Question: I am trying to install Pentaho communitty edition on 'centos 6'
From here
<URL>
Now in the installtion mnaual they say this
<URL>
'''
Linux:
./install.sh
'''
But there is no install.sh file in data-integration folder

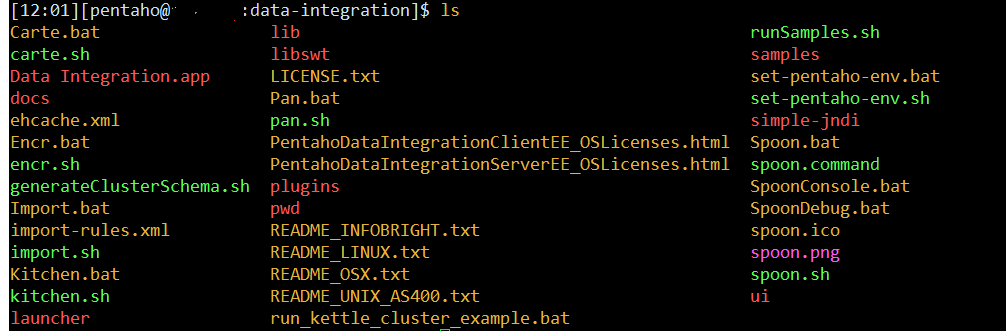
Answer: you downloaded pentaho di and unzipped it, that's enough..
just set java_home and execute ./kitchen.sh or ./pan.sh
the link you mansion they people are not saying to execute ./install.sh..